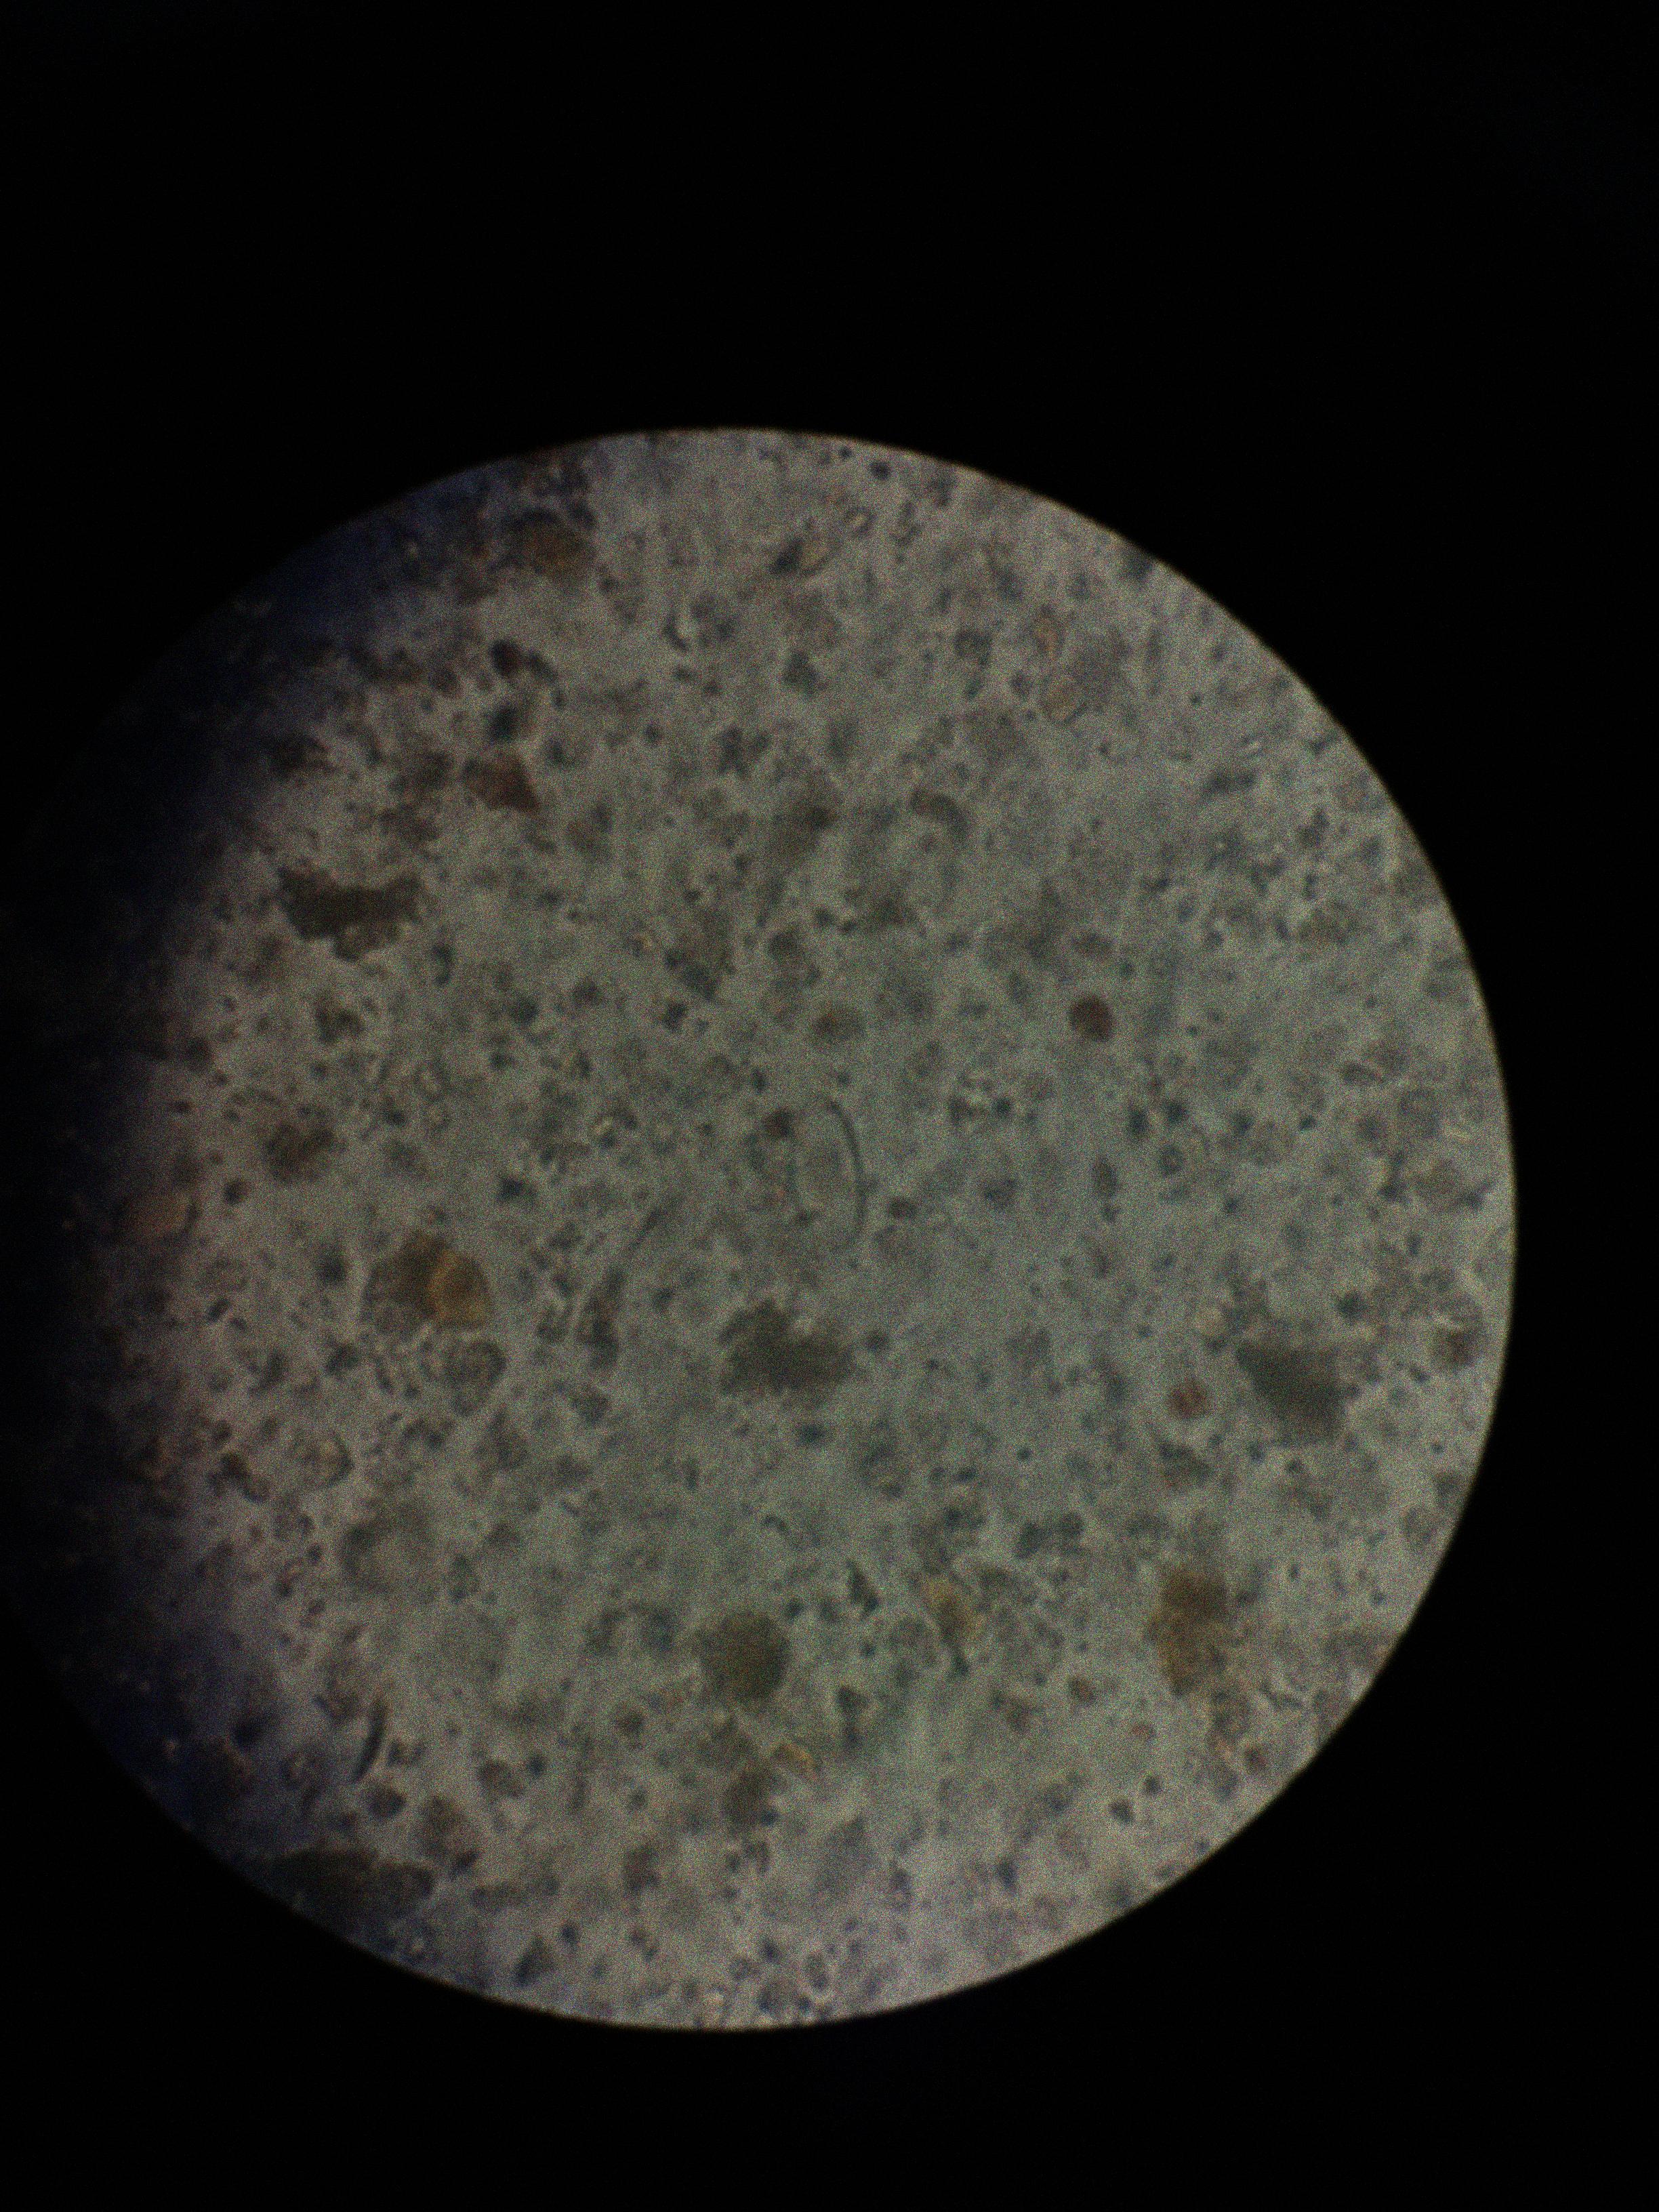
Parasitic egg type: Enterobius vermicularis